Interaction volume radius: 10 \u00c5
Interaction volume height: 20 \u00c5
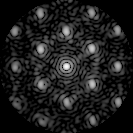
Disorder parameter: 0.3057